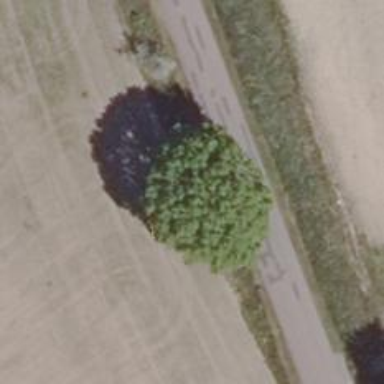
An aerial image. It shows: Deciduous tree with needle-leaved leaves.